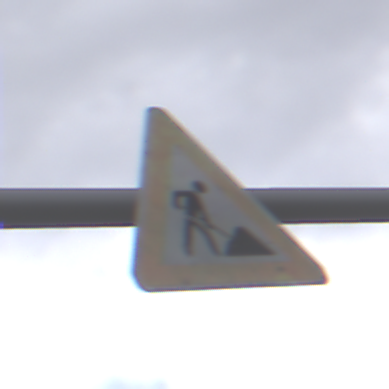
Verkehrszeichen: Arbeitsstelle
Umgebung: Outdoor, Suburban
Tageszeit: Midday
Wetter: Overcast
Licht: Natural
Jahreszeit: NotSpecified
Kontrast: LowContrast